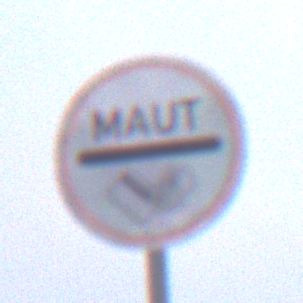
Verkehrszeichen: MautflichtigeStrecke
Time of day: SunriseSunset
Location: Outdoor (Beach)
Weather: Overcast
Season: NotSpecified
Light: Natural